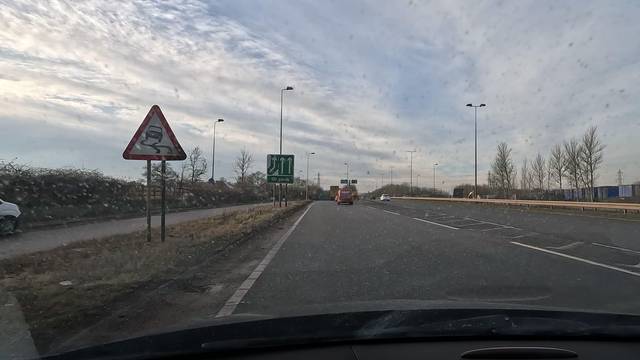
Region: United Kingdom
Coordinates: 52.445, -1.703